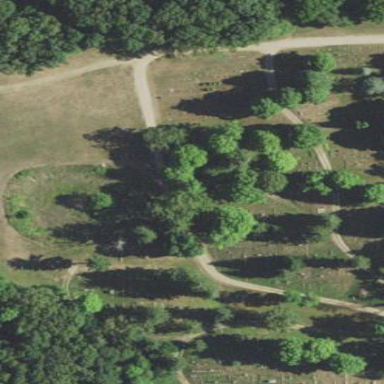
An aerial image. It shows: Cemetery.